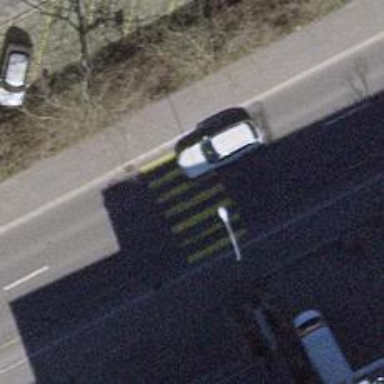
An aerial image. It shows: Marked crossing on footway.